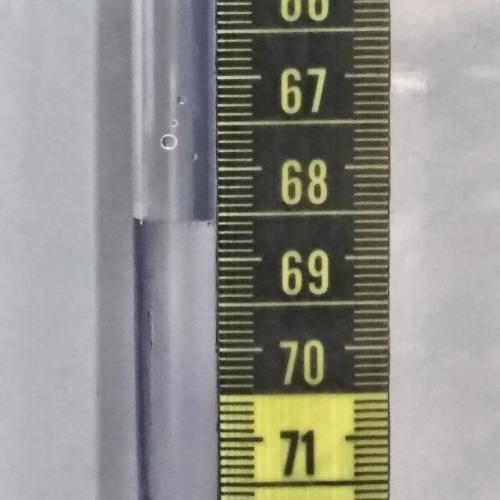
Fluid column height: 68.6 cm